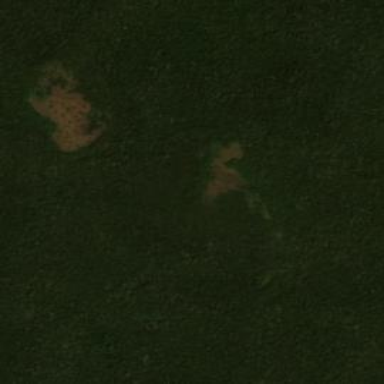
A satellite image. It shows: Savanna grassland.